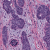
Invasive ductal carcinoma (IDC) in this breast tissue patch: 1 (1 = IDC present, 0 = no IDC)